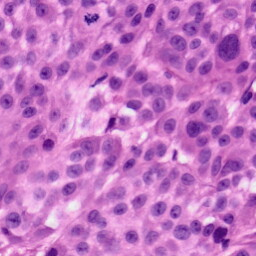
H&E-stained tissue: Skin